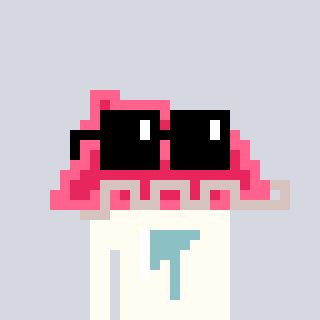
a pixel art character with square black sunglasses, a retainer-shaped head and a grayscale-colored body on a cool background